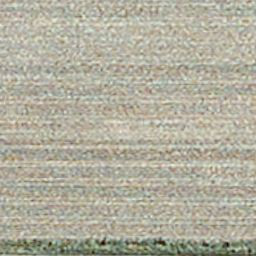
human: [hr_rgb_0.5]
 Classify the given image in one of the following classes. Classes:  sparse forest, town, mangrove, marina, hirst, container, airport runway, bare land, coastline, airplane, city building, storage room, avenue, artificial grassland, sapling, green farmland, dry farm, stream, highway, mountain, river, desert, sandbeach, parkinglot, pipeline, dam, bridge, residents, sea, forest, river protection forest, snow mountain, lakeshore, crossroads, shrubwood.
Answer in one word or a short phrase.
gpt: dry farm